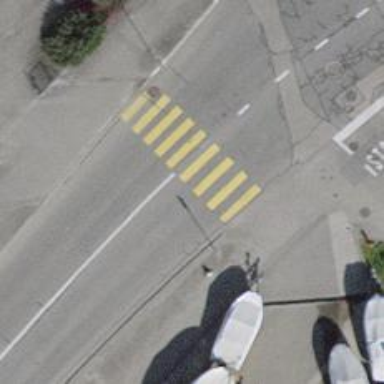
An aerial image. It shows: Zebra crossing on the road.